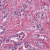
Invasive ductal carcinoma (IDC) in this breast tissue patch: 1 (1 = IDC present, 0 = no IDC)